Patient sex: M
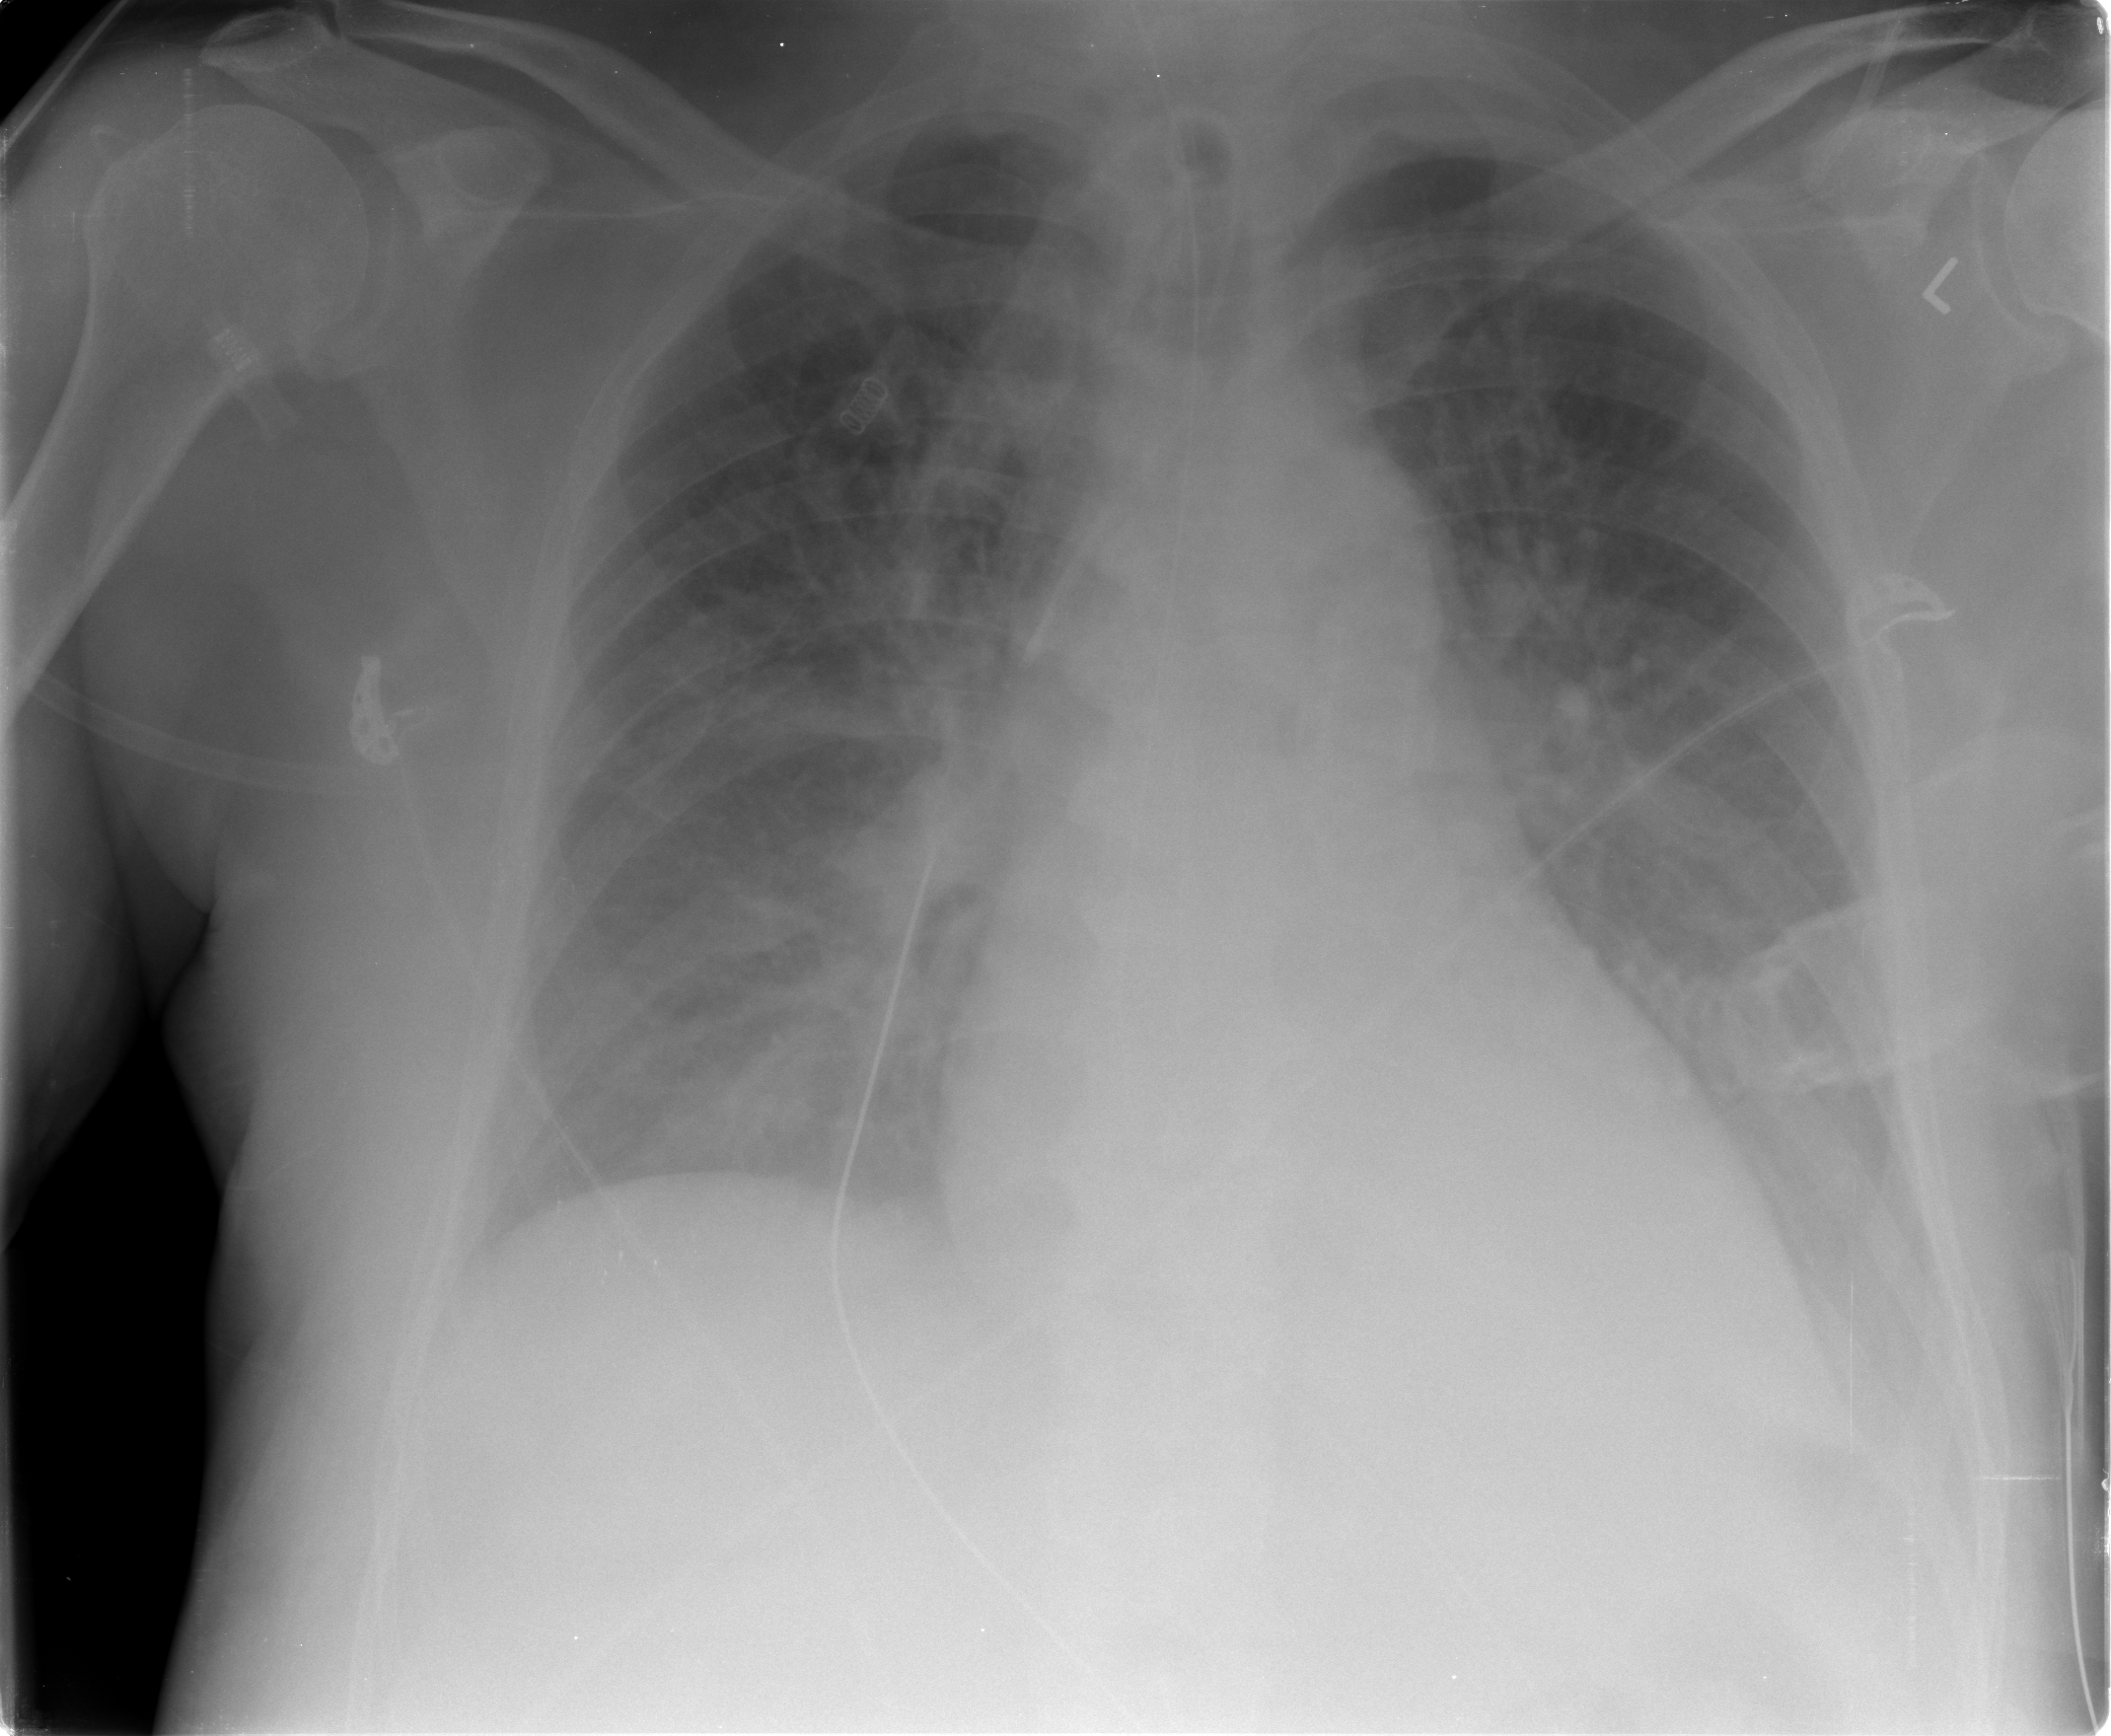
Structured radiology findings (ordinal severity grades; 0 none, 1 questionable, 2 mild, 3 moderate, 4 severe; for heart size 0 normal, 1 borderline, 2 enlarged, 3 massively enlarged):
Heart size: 2
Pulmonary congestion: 3
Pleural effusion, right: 2
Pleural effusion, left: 2
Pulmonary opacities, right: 2
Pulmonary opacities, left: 2
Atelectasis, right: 2
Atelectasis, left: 2